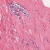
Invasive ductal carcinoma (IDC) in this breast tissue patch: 0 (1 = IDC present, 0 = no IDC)